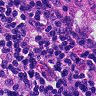
Metastatic tissue present: no